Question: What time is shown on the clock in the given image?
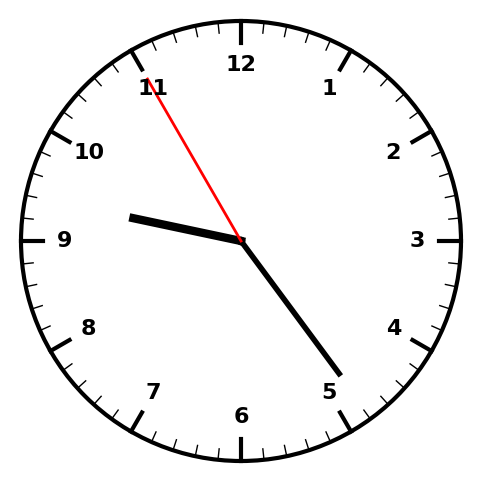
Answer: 09:23:55